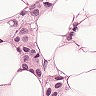
Metastatic tissue present: yes